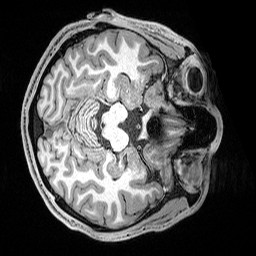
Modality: T1w
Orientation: axial
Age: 20
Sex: male
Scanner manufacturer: siemens
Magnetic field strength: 3 T
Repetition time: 2.5 s
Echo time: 0.0029 s